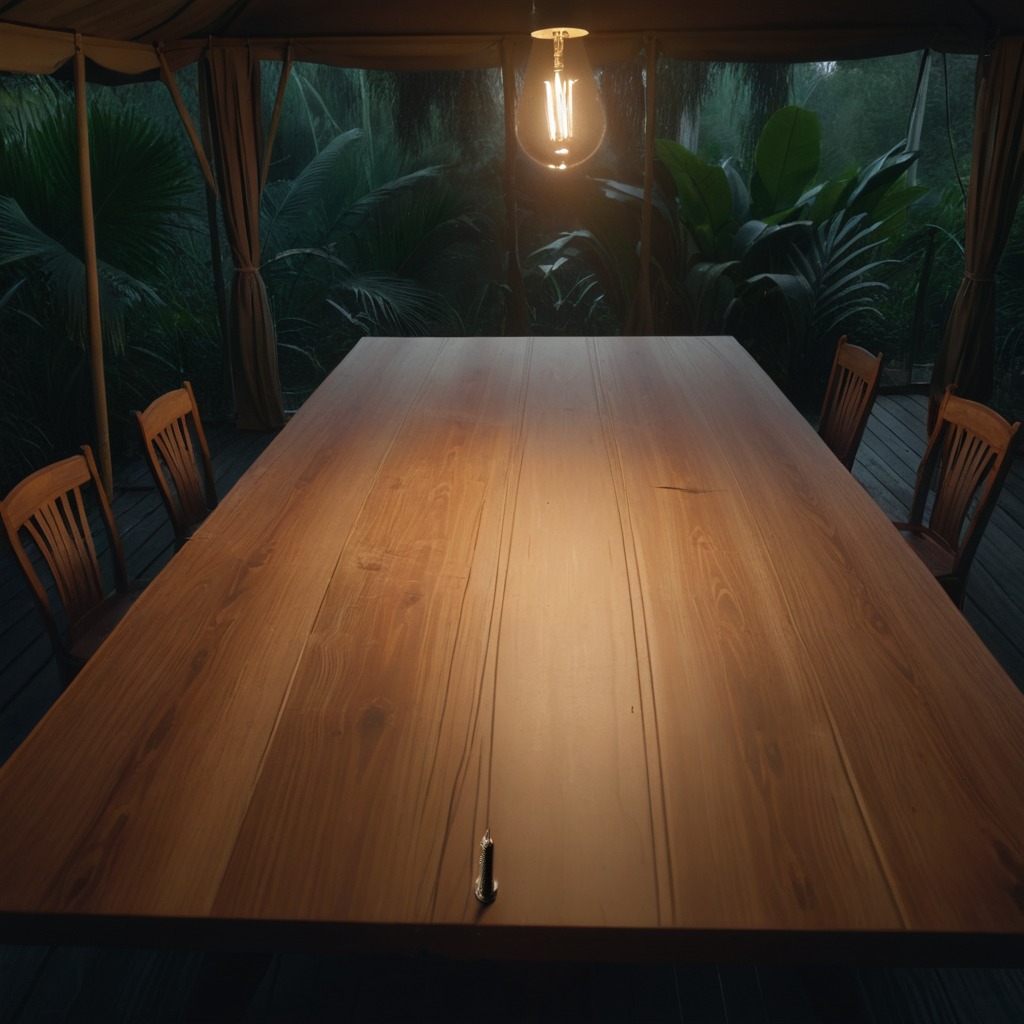
A metal screw lying on a wooden table inside a jungle field workshop tent at night